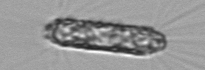
Label: Corethron_hystrix